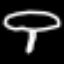
Label: mushroom